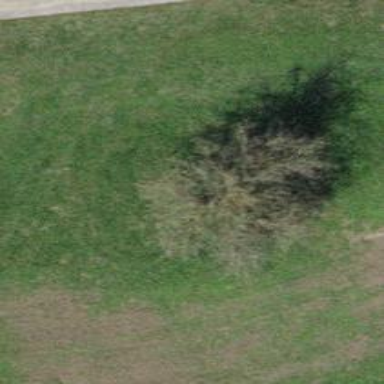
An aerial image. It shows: Single tag "natural: tree."